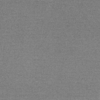
Label: dusty